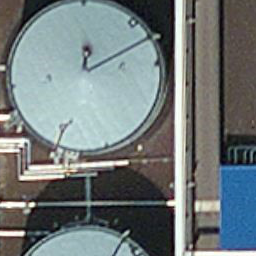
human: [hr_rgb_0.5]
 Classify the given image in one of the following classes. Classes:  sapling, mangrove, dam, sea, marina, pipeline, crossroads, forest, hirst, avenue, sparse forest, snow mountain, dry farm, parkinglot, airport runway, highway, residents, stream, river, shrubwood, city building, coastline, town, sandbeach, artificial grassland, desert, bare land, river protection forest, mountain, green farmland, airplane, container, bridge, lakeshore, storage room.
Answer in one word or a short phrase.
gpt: storage room